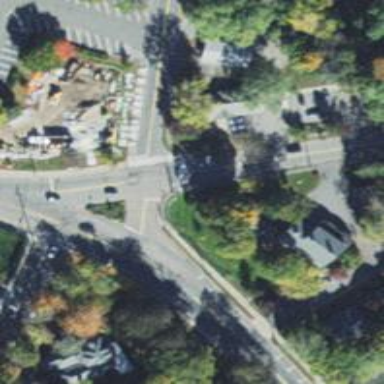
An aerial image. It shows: Road with stop sign.